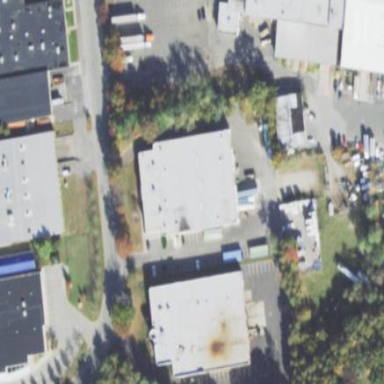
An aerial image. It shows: Commercial building.